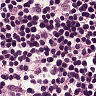
Metastatic tissue present: no